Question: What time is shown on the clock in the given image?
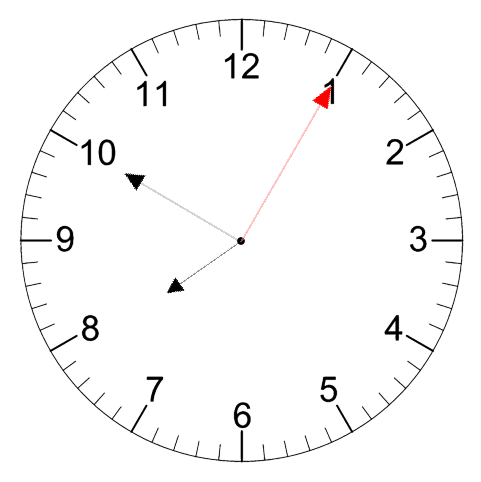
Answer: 07:50:05